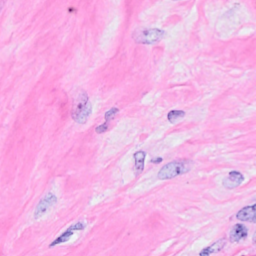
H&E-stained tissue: Breast